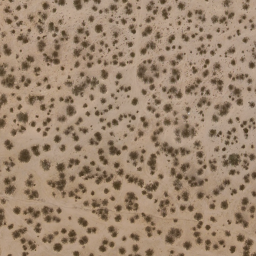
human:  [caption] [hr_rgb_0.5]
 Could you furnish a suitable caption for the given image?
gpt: This is a chaparral .

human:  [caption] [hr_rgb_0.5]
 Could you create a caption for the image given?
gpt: Lots of plants scattered in the loess ground. .

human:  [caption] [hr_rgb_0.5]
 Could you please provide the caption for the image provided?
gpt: Lots of plants scattered on the ground. .

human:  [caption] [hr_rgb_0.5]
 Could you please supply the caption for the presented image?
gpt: There are some grey plants scattered on the ground .

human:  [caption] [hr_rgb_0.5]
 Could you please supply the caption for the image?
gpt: Some grey plants are scattered in the loess ground .